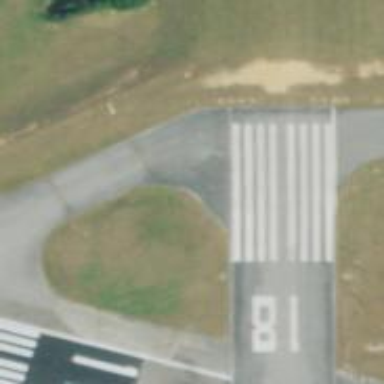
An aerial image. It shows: Asphalt taxiway in the airport.